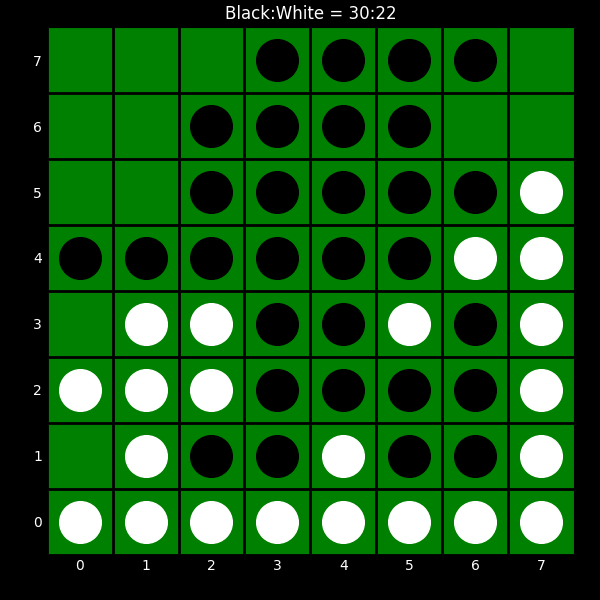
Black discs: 30
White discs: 22